高三 · 计数
已知 $x$ 与 $y$ 之间的一组数据:


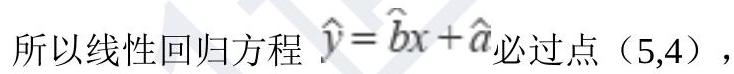
答案: $(5,4)$
解析: 由题得 $\bar{x}=\frac{2+4+6+8}{4}=5, \bar{y}=\frac{1+3+5+7}{4}=4$,所以样本中心点为 $(5,4)$,故答案为 $(5,4)$.